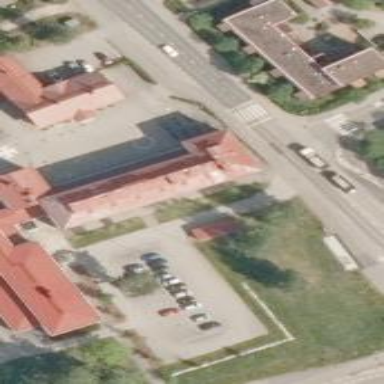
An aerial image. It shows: School building.